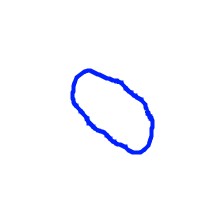
Shape: circle